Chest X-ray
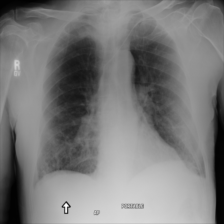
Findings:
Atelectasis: negative
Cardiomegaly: negative
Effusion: negative
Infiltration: positive
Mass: negative
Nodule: negative
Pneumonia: negative
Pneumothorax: negative
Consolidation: positive
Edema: negative
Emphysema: negative
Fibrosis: negative
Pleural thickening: negative
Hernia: negative